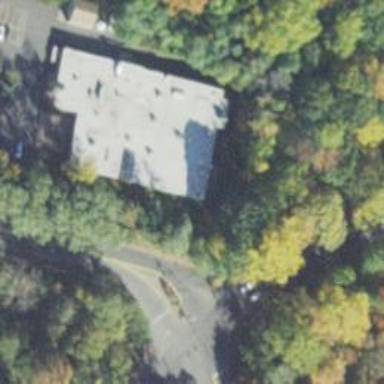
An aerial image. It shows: Commercial building.